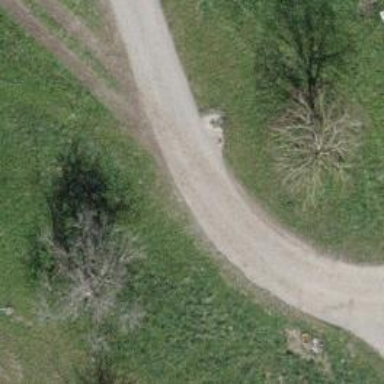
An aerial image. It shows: Well-maintained track road of grade 1.